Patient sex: F
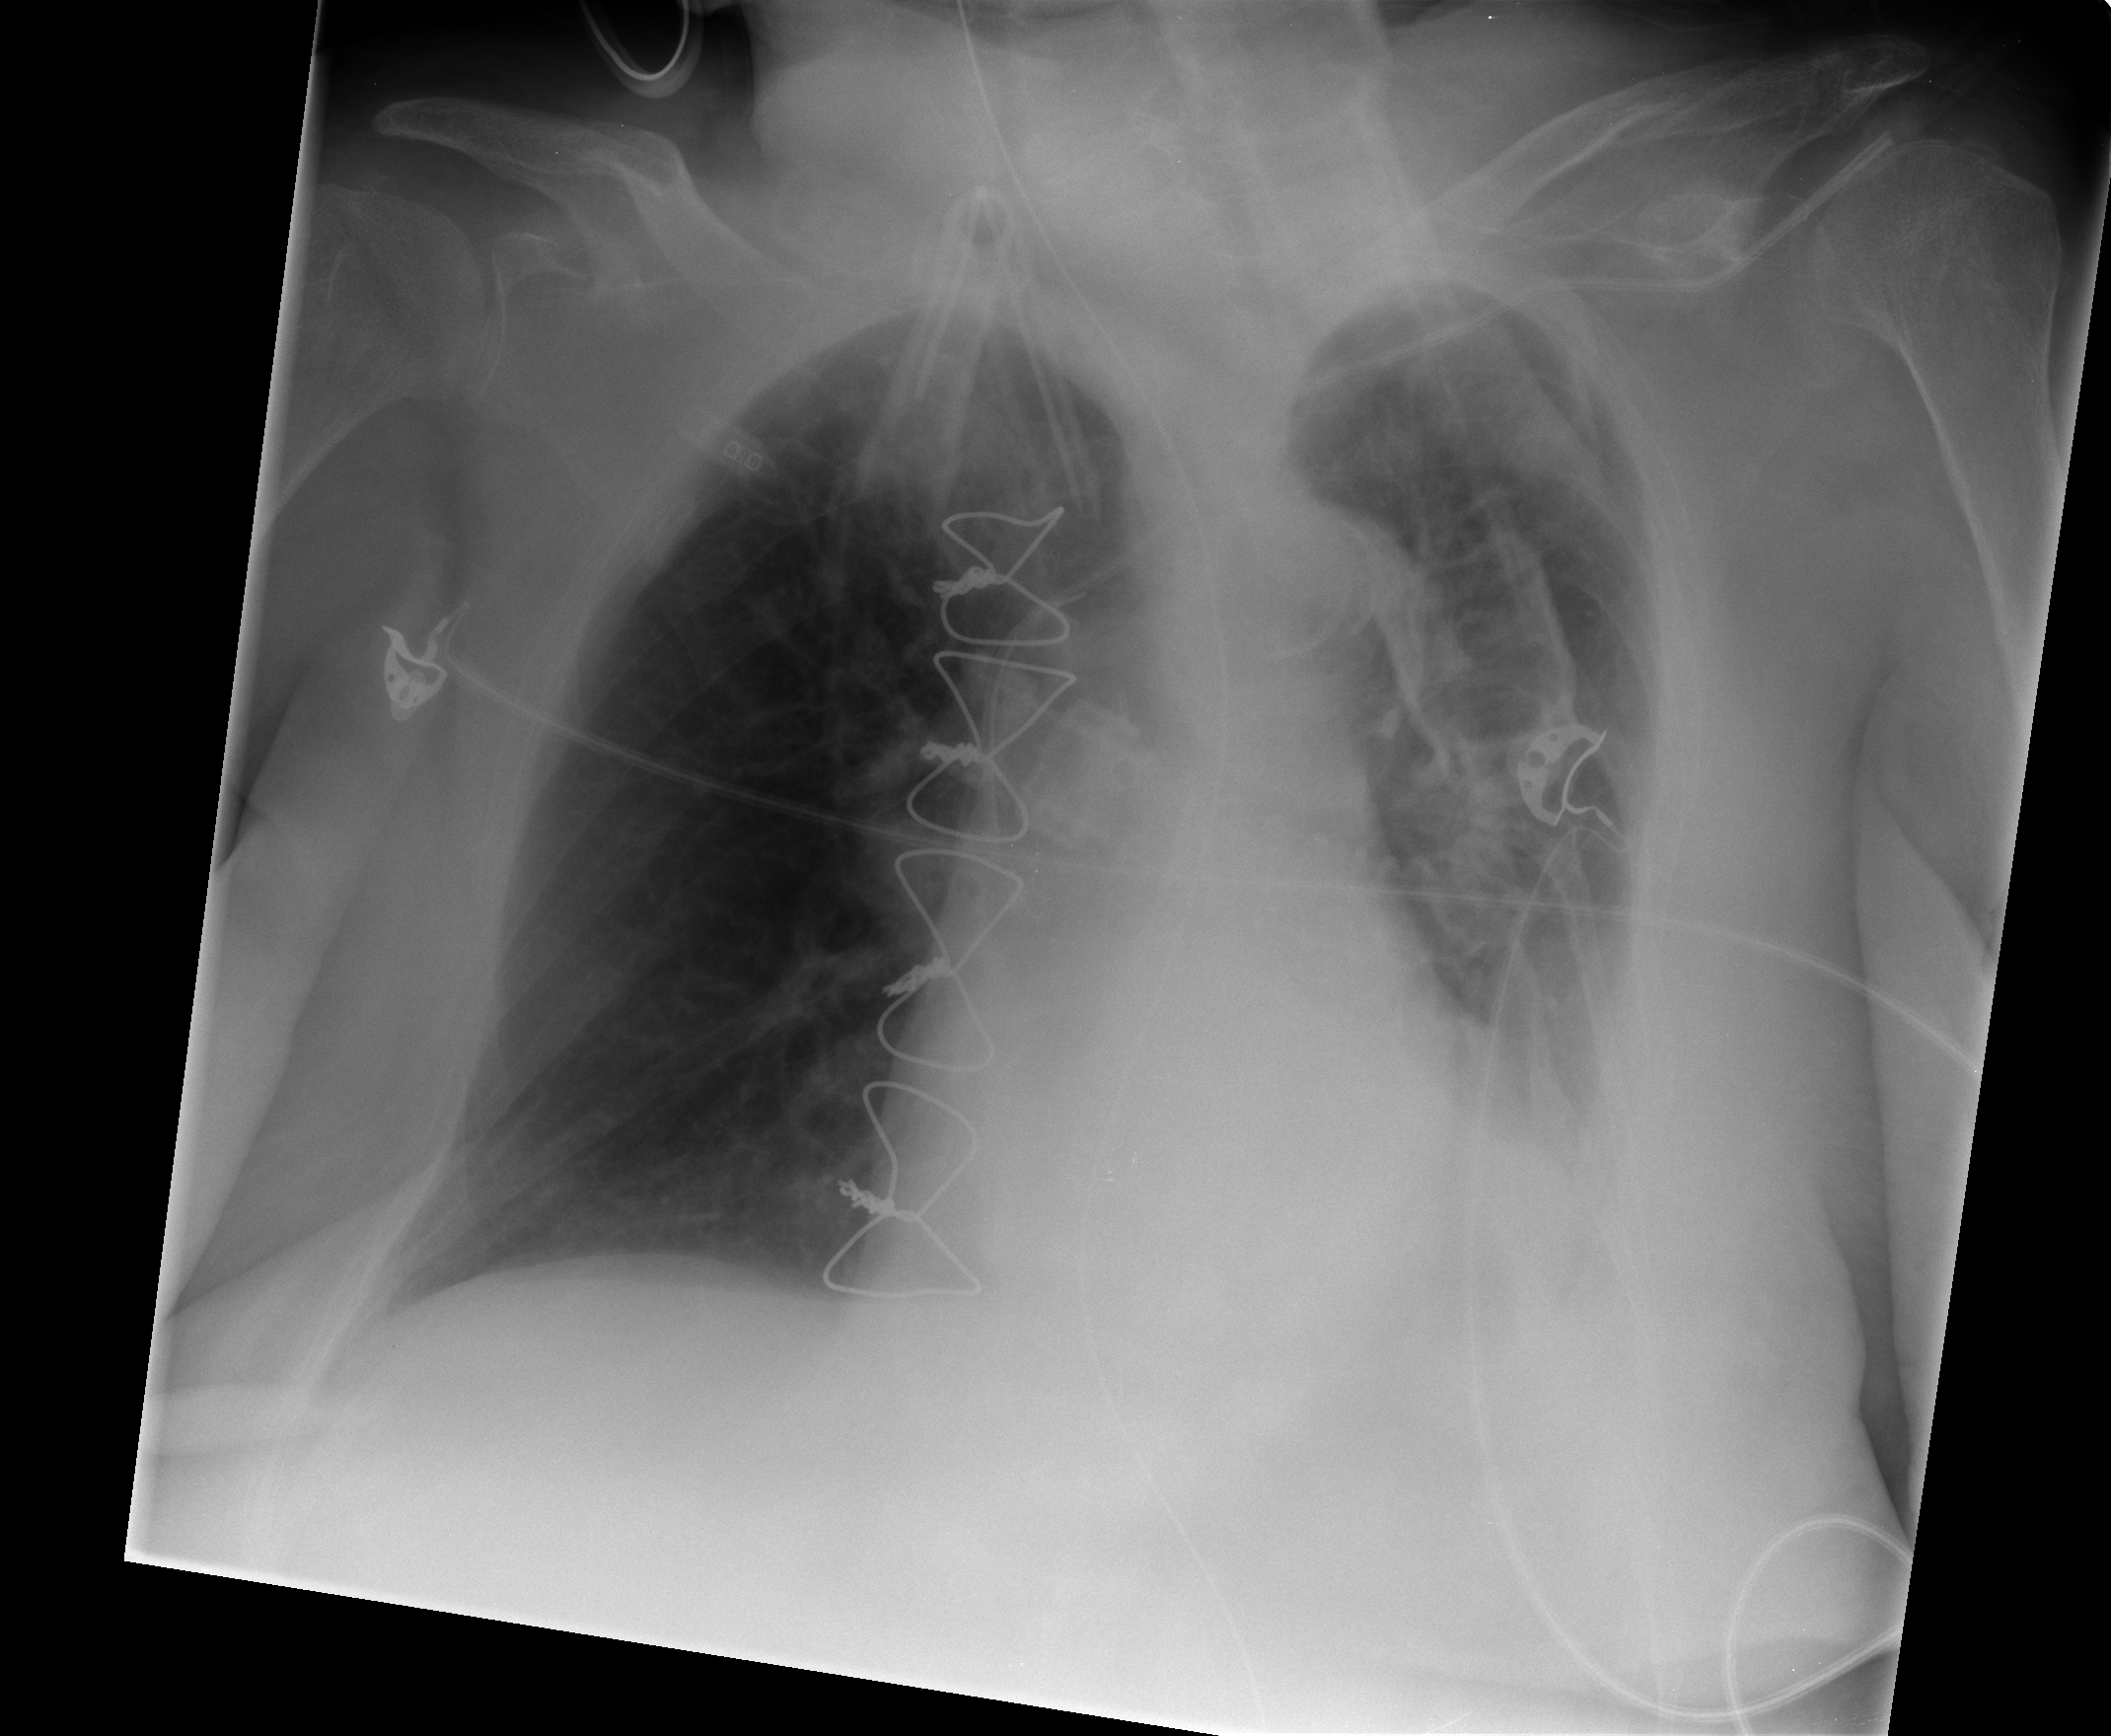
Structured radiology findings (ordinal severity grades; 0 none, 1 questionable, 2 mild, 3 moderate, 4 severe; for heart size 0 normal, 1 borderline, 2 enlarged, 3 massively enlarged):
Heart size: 1
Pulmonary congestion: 0
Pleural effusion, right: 1
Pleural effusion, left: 2
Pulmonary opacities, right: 0
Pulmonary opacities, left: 0
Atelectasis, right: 0
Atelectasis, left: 2